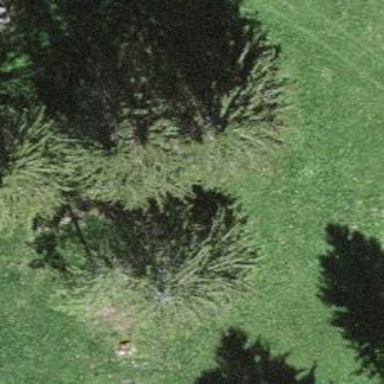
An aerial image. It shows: Beautiful woodland area.